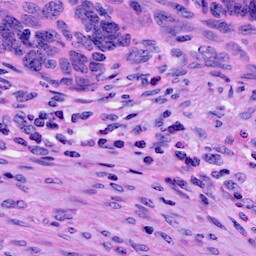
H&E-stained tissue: Cervix